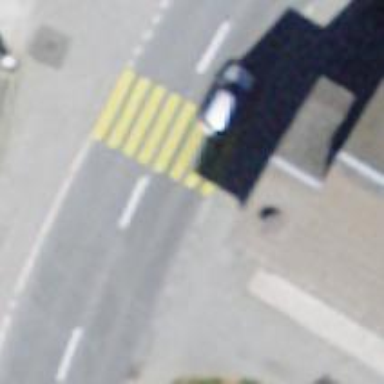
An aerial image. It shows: Uncontrolled zebra crossing on the road.